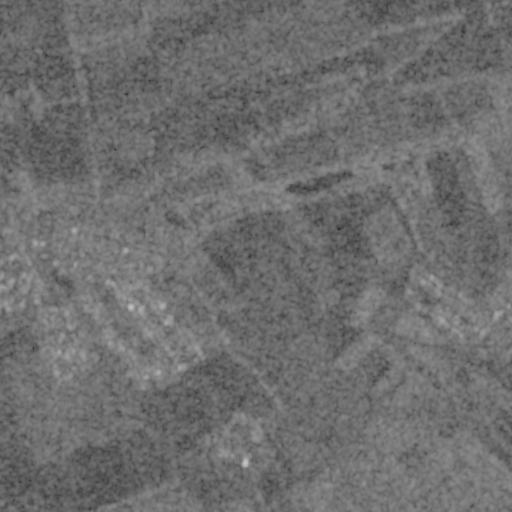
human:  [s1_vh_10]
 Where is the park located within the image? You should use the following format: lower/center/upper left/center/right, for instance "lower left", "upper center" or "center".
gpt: The park is located in the center left of the image.
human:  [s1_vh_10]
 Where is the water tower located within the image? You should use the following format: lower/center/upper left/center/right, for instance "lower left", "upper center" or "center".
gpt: The water tower is located in the lower center of the image.
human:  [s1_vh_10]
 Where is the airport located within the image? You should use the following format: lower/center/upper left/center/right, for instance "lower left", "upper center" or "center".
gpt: There is no airport in the image.

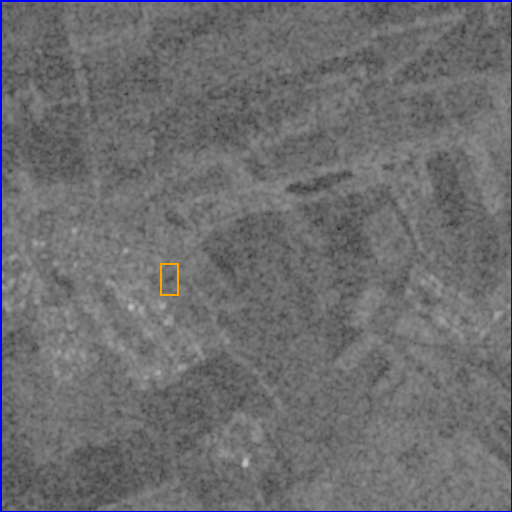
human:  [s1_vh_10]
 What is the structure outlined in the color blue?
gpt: The structure outlined in blue is a crop field.
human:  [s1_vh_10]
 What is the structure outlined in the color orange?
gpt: The structure outlined in orange is a park.
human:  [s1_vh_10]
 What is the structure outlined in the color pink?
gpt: There is no pink outline.